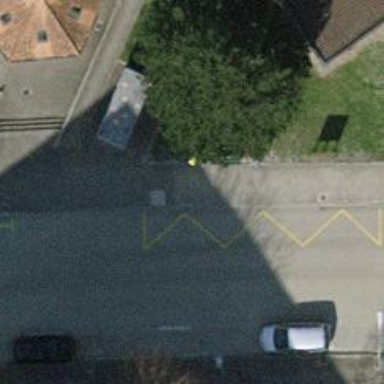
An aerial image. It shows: Asphalt sidewalk along the footway.